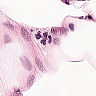
Metastatic tissue present: no